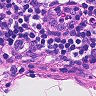
Metastatic tissue present: no